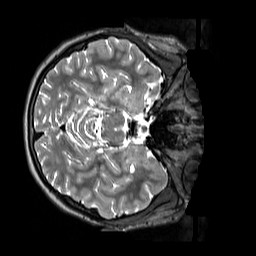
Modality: T2w
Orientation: axial
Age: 13
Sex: female
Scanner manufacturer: siemens
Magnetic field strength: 3 T
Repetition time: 3.2 s
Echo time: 0.408 s